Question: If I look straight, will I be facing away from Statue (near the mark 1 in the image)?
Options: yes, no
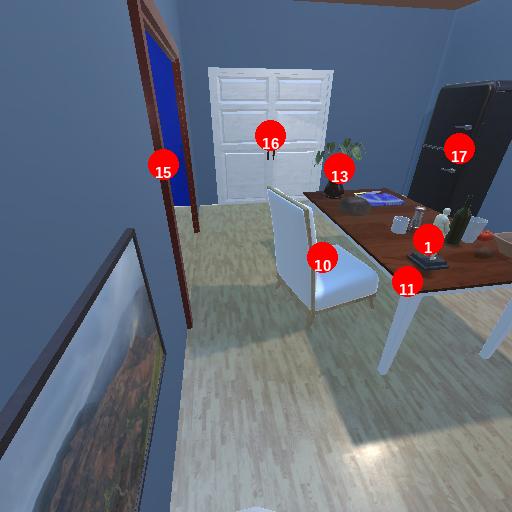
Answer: yes